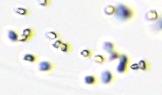
Label: Phaeocystis